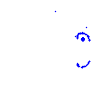
Particle: kaon